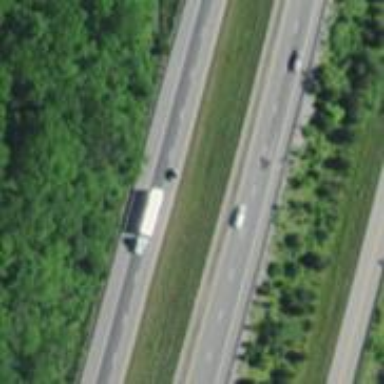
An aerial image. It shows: Motorway.